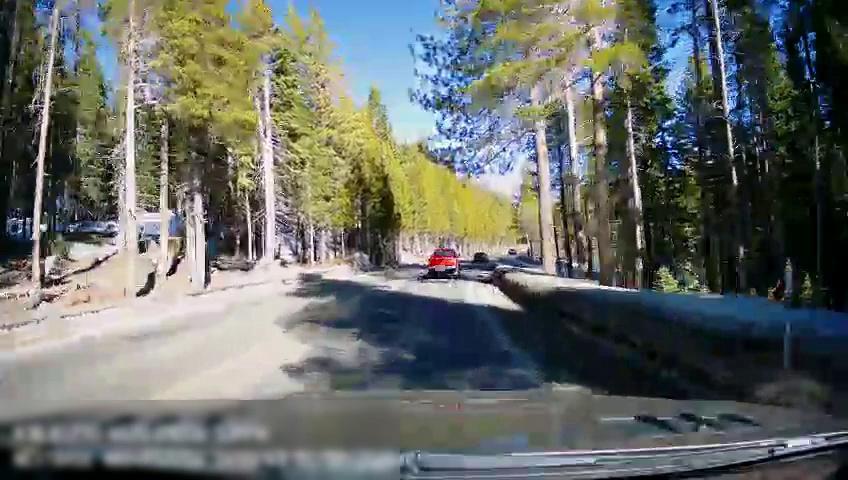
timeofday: Day
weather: Sunny
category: Drivable Space
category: Vehicles | Car
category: Vehicles | Truck